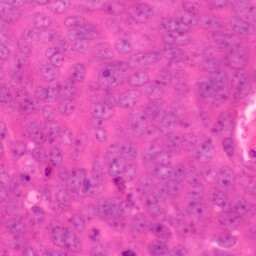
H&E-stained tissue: Colon